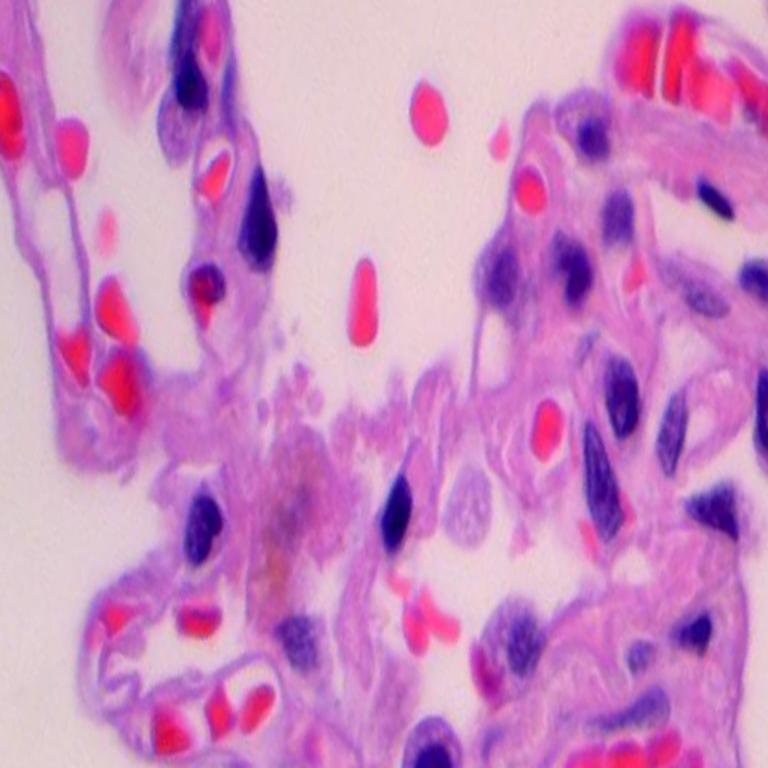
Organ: lung
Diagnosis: benign